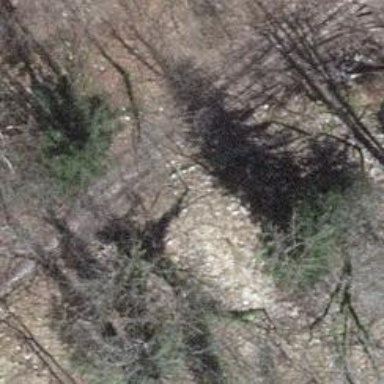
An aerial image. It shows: Unpaved path.